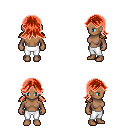
a pixel art fantasy rpg character, female body template, human, dark skin, leather shoulder armor, white pants, red loose hair, four views (front, back, left, right), 2x2 character sprite sheet, small pixel art, hard edges, no anti-aliasing